Question: I want to make my home screen for my android application like Facebook for Android. Is there anyone know how to make this layout? I am still newbie for Android Development.

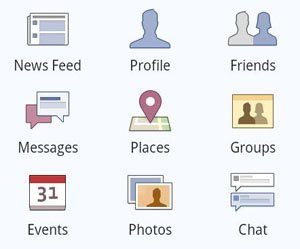
Answer: Use three linear layout with horizontal orientation and make their parent layout with vertical orientation, like this:
'''
<?xml version="1.0" encoding="utf-8"?>
<LinearLayout
xmlns:android="http://schemas.android.com/apk/res/android"
android:layout_width="match_parent"
android:layout_height="match_parent" android:baselineAligned="false" android:orientation="horizontal">
<LinearLayout android:gravity="center" android:layout_width="wrap_content"
android:layout_height="wrap_content" android:orientation="vertical" android:layout_gravity="center_vertical" android:layout_weight="1">
<LinearLayout android:layout_height="wrap_content" android:layout_width="wrap_content" android:layout_gravity="center" >
<LinearLayout android:layout_height="wrap_content" android:layout_width="wrap_content"
android:orientation="vertical">
<ImageView android:background="@drawable/icon"
android:layout_width="wrap_content" android:layout_height="wrap_content" android:layout_gravity="left"/>
<TextView android:layout_width="wrap_content" android:layout_height="wrap_content"
android:text="caption"/>
</LinearLayout>
<LinearLayout android:layout_height="wrap_content" android:layout_width="wrap_content"
android:orientation="vertical" android:layout_marginLeft="20dip">
<ImageView android:background="@drawable/icon"
android:layout_width="wrap_content" android:layout_height="wrap_content" android:layout_gravity="left"/>
<TextView android:layout_width="wrap_content" android:layout_height="wrap_content"
android:text="caption"/>
</LinearLayout>
<LinearLayout android:layout_height="wrap_content" android:layout_width="wrap_content"
android:orientation="vertical" android:layout_marginLeft="20dip">
<ImageView android:background="@drawable/icon"
android:layout_width="wrap_content" android:layout_height="wrap_content" android:layout_gravity="left"/>
<TextView android:layout_width="wrap_content" android:layout_height="wrap_content"
android:text="caption"/>
</LinearLayout>
</LinearLayout>
<LinearLayout android:baselineAligned="false" android:layout_height="wrap_content" android:layout_width="wrap_content" android:layout_gravity="center" >
<LinearLayout android:layout_height="wrap_content" android:layout_width="wrap_content"
android:orientation="vertical">
<ImageView android:background="@drawable/icon"
android:layout_width="wrap_content" android:layout_height="wrap_content" android:layout_gravity="left"/>
<TextView android:layout_width="wrap_content" android:layout_height="wrap_content"
android:text="caption"/>
</LinearLayout>
<LinearLayout android:layout_height="wrap_content" android:layout_width="wrap_content"
android:orientation="vertical" android:layout_marginLeft="20dip">
<ImageView android:background="@drawable/icon"
android:layout_width="wrap_content" android:layout_height="wrap_content" android:layout_gravity="left"/>
<TextView android:layout_width="wrap_content" android:layout_height="wrap_content"
android:text="caption"/>
</LinearLayout>
<LinearLayout android:layout_height="wrap_content" android:layout_width="wrap_content"
android:orientation="vertical" android:layout_marginLeft="20dip">
<ImageView android:background="@drawable/icon"
android:layout_width="wrap_content" android:layout_height="wrap_content" android:layout_gravity="left"/>
<TextView android:layout_width="wrap_content" android:layout_height="wrap_content"
android:text="caption"/>
</LinearLayout>
</LinearLayout>
<LinearLayout android:baselineAligned="false" android:layout_height="wrap_content" android:layout_width="wrap_content" android:layout_gravity="center" >
<LinearLayout android:layout_height="wrap_content" android:layout_width="wrap_content"
android:orientation="vertical">
<ImageView android:background="@drawable/icon"
android:layout_width="wrap_content" android:layout_height="wrap_content" android:layout_gravity="left"/>
<TextView android:layout_width="wrap_content" android:layout_height="wrap_content"
android:text="caption"/>
</LinearLayout>
<LinearLayout android:layout_height="wrap_content" android:layout_width="wrap_content"
android:orientation="vertical" android:layout_marginLeft="20dip">
<ImageView android:background="@drawable/icon"
android:layout_width="wrap_content" android:layout_height="wrap_content" android:layout_gravity="left"/>
<TextView android:layout_width="wrap_content" android:layout_height="wrap_content"
android:text="caption"/>
</LinearLayout>
<LinearLayout android:layout_height="wrap_content" android:layout_width="wrap_content"
android:orientation="vertical" android:layout_marginLeft="20dip">
<ImageView android:background="@drawable/icon"
android:layout_width="wrap_content" android:layout_height="wrap_content" android:layout_gravity="left"/>
<TextView android:layout_width="wrap_content" android:layout_height="wrap_content"
android:text="caption"/>
</LinearLayout>
</LinearLayout>
</LinearLayout>
</LinearLayout>
'''
Looks like this: